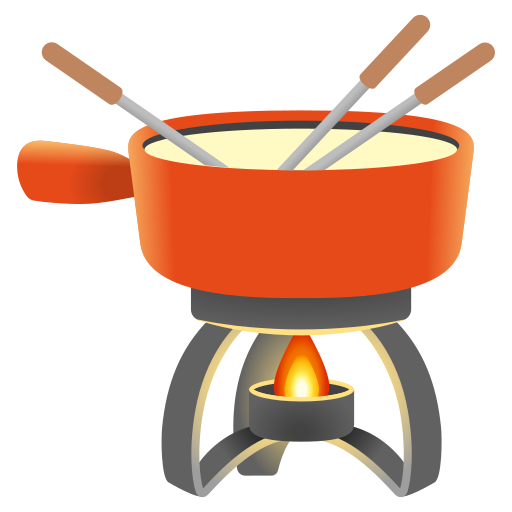
Emoji: 🫕